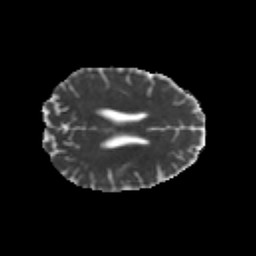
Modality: MD
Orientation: axial
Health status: healthy
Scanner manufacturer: philips
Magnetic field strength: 3 T
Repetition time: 6.964 s
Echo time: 0.092 s